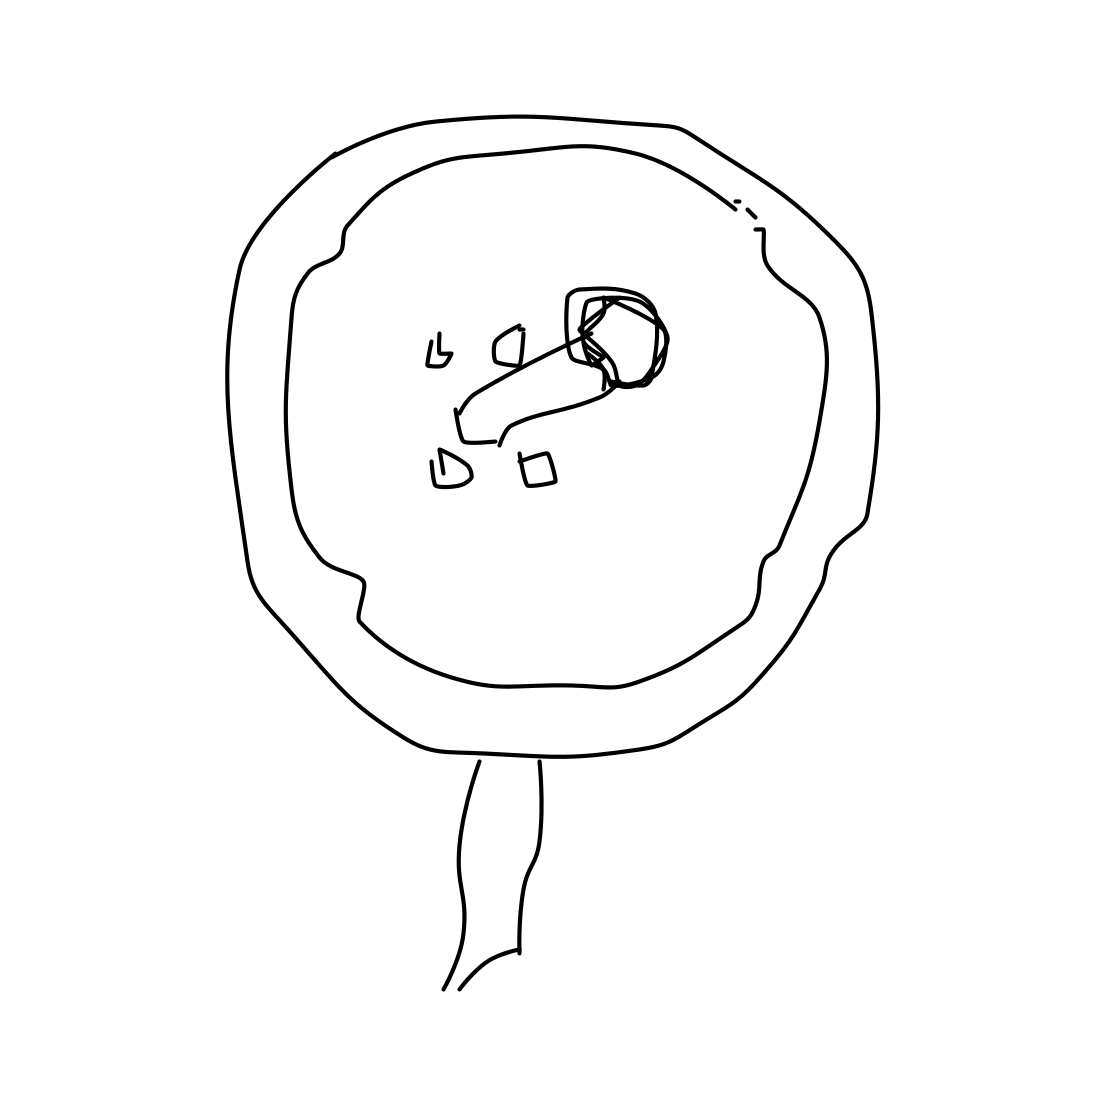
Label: satellite dish